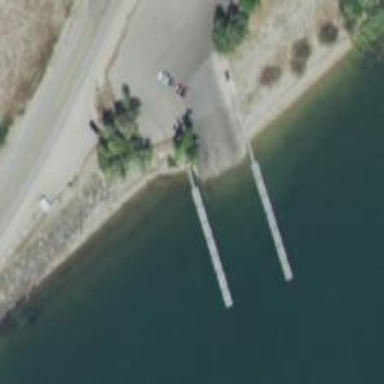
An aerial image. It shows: Man-made pier.